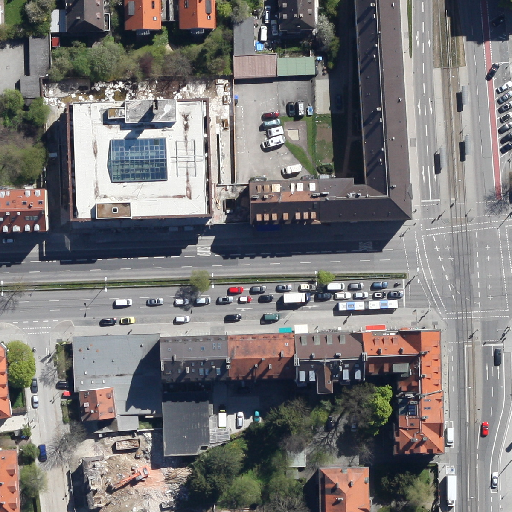
Referring expression: van driving on the road